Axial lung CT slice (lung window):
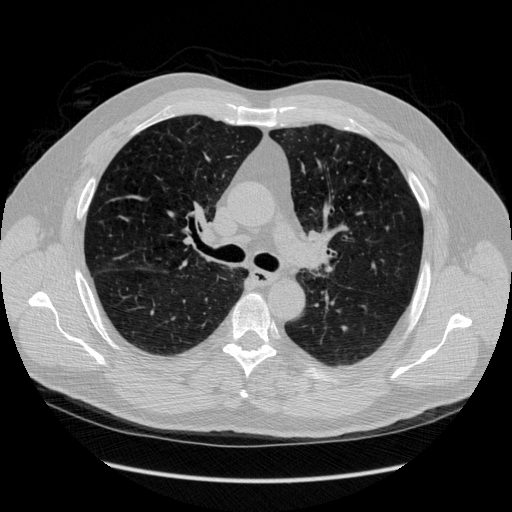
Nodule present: no